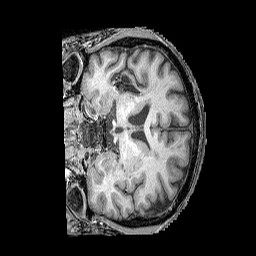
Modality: T1w
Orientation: coronal
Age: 45
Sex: male
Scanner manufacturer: siemens
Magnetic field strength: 3 T
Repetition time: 2.25 s
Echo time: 0.00415 s